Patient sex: M
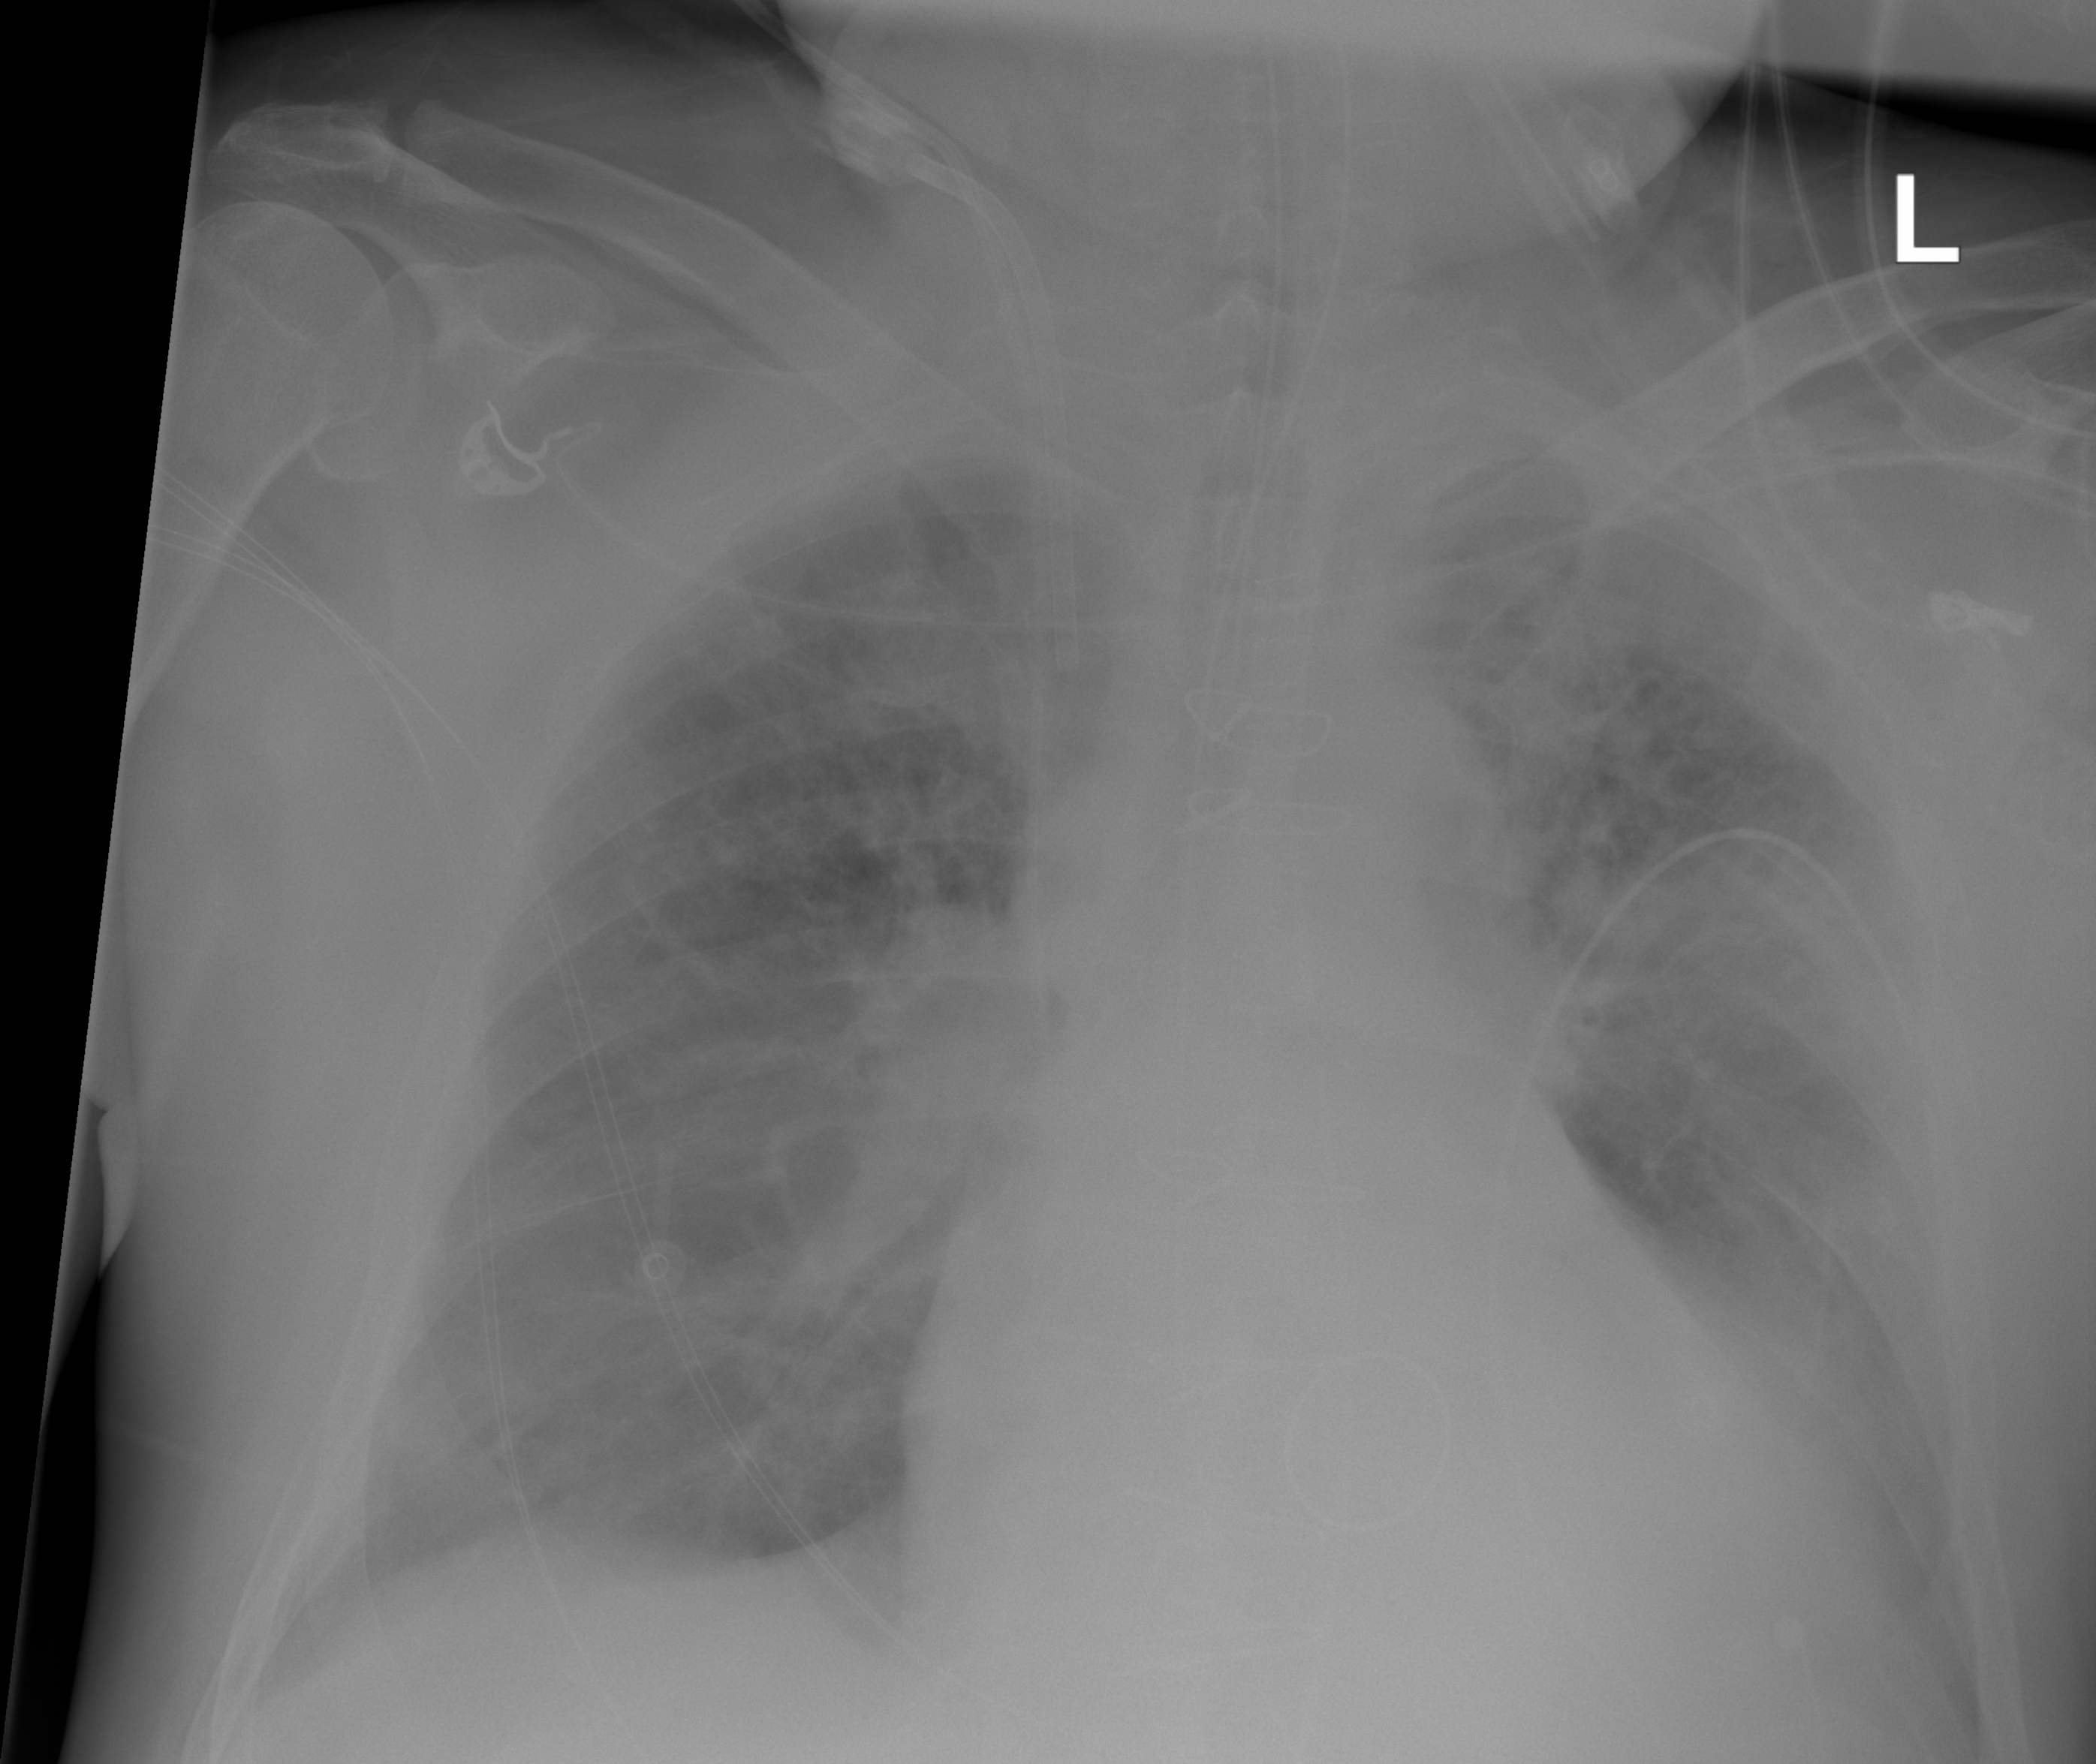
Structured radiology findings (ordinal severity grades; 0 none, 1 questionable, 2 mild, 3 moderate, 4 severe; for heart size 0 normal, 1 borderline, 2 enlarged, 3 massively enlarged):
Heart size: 2
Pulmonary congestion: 2
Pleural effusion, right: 1
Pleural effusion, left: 2
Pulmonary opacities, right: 2
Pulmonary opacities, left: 2
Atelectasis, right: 2
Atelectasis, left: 2